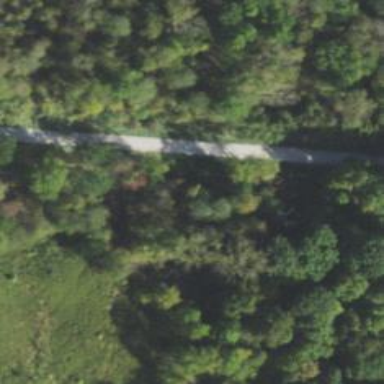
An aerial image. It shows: Unclassified road.